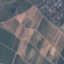
Land use / land cover class: PermanentCrop